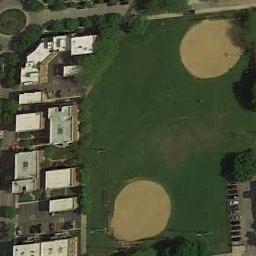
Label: baseball_diamond